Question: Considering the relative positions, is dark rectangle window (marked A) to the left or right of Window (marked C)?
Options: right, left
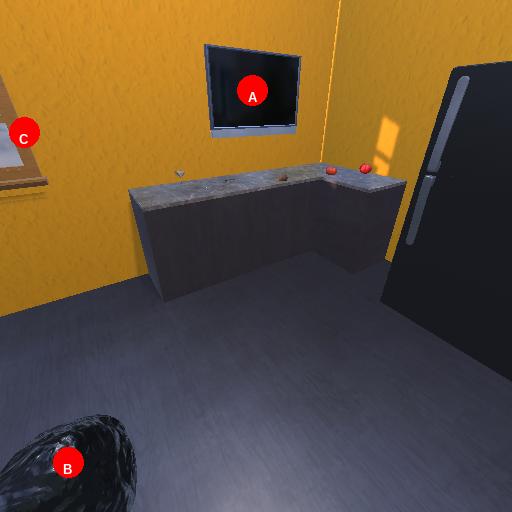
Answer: right